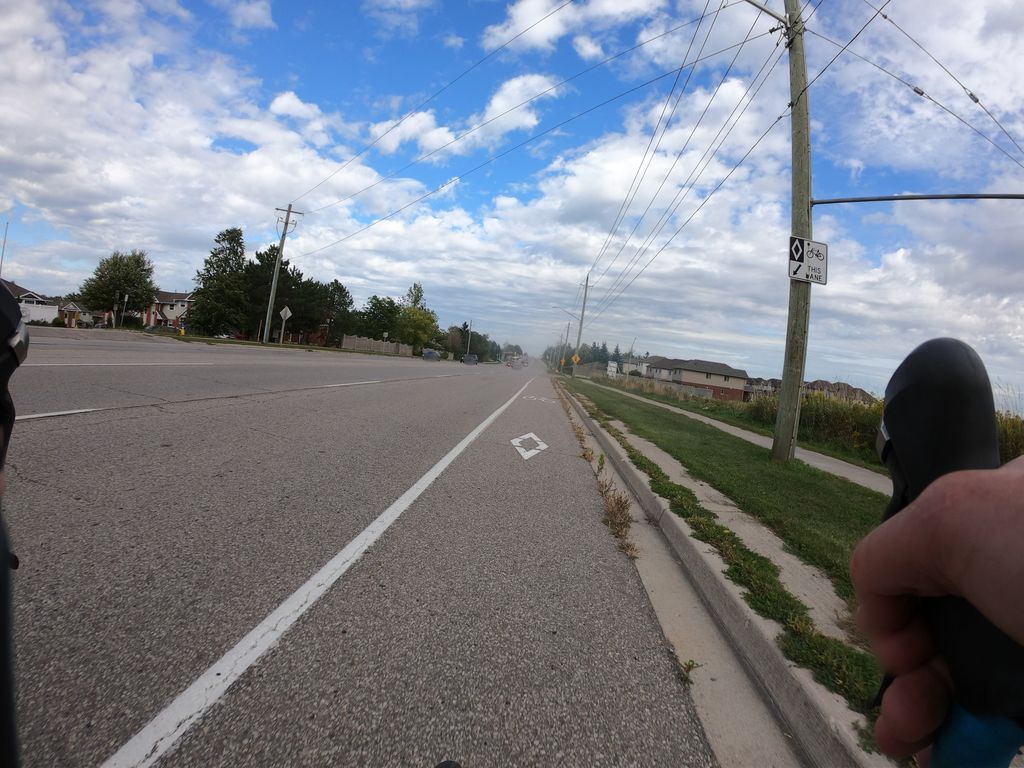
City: kitchener-waterloo